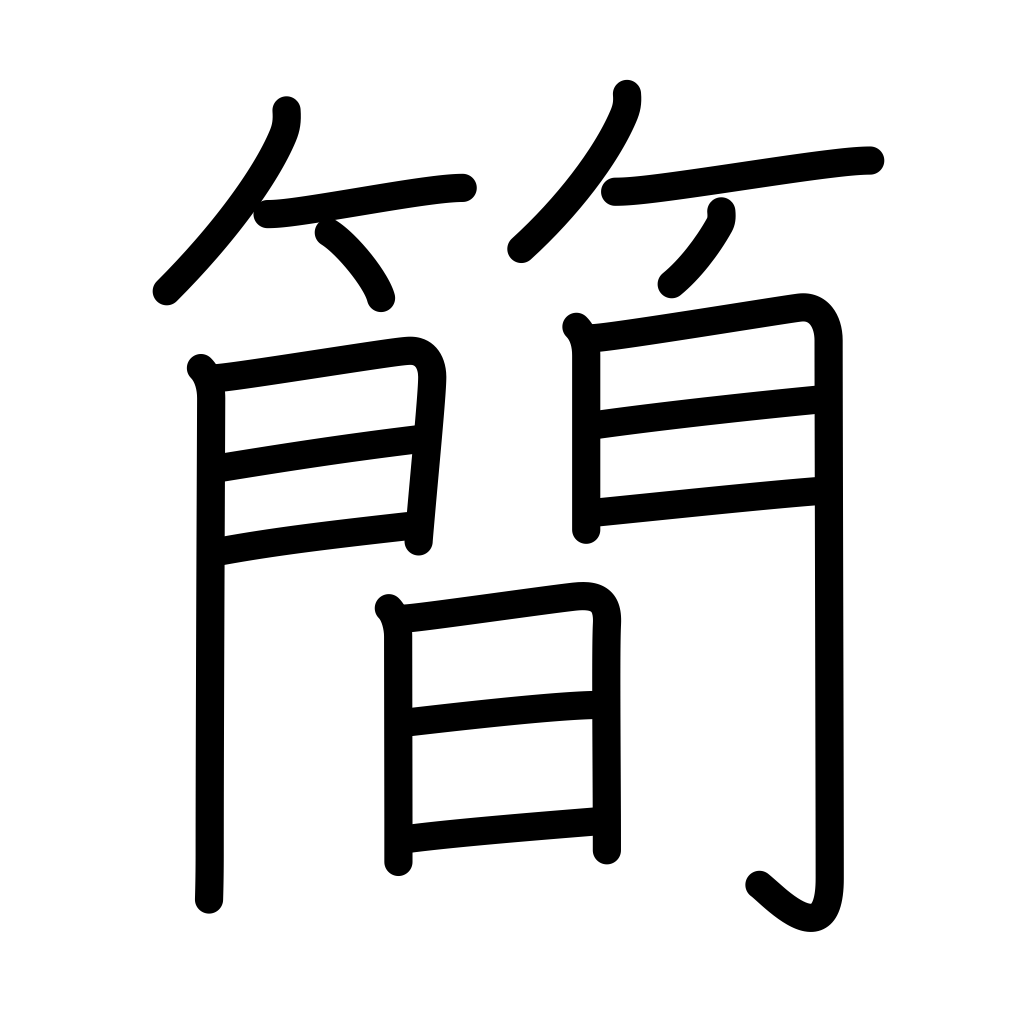
Meaning: simplicity, brevity